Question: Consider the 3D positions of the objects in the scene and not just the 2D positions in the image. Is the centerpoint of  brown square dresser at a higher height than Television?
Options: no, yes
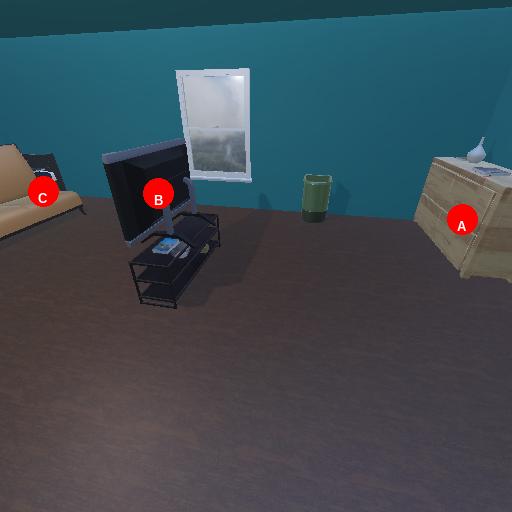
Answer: no